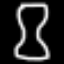
Label: hourglass